Question: Hello I'm trying to install maven plugin with eclipse and I have a following problem, more in picture below :

So my question is, is this supposed to take this long or I did something wrong?
I'm using eclipse galileo , I went to the window-> install new software -> typed in
'''
http://m2eclipse.sonatype.org/update/ website and name maven
'''
Pressed next then finish, did I do something wrong, or is there another way to get maven working with eclipse? I need it for my project . thank you
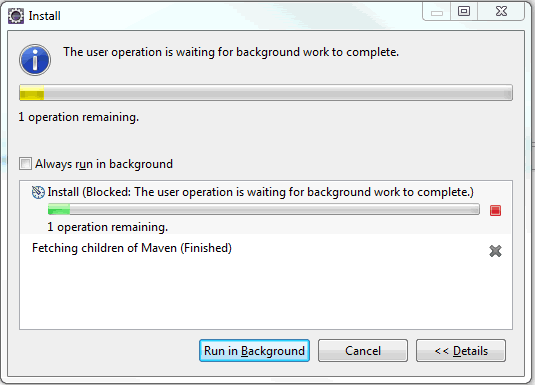
Answer: First, update site url you pasted is url for stable version builds. According <URL> stable version of m2eclipse works with Eclipse 3.2, 3.3 or 3.4.
To work with Galileo version (Eclipse 3.5) try update from <URL>. I work with this version and I'm happy with it. It has a lot more features than stable one.